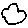
Label: cloud